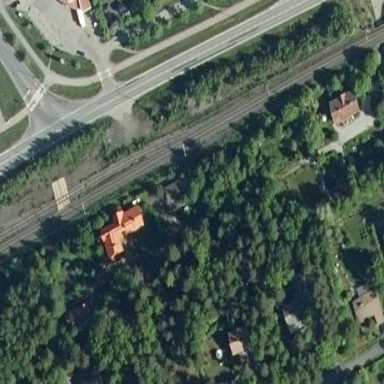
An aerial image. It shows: Railway area.